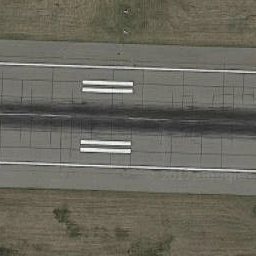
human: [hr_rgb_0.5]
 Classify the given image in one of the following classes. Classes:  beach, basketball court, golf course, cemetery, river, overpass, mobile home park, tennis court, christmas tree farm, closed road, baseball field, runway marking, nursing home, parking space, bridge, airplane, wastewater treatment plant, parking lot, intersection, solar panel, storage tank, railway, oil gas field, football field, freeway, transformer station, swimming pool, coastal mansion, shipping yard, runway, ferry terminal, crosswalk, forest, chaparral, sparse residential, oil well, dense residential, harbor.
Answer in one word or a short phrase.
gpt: runway